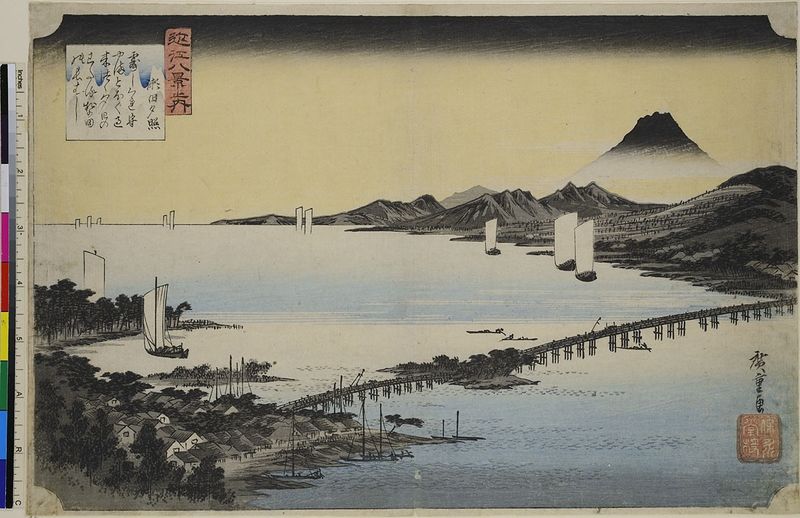
Titel: Abendrot von Seta, aus der Serie: Acht Ansichten von Omi
Künstler: Utagawa Hiroshige
Standort: Hamburg
Institution: Museum für Kunst und Gewerbe Hamburg
Schlagwörter: blau, meer, fluss, landschaft, ufer, zeichnung, häuser, brücke, insel, holzschnitt, japan, schiffe, segel, segelboot, ansicht, fischer, segelschiff, berge, gebirge, dorf, grafik, schriftzeichen, segelboote, asien, druckgraphik, schnitt, druckgrafik, china, viadukt, zeit, farbholzschnitt, bot, landschaften, drof, edo, fuji, reproduktionen, druckerzeugnisse, wegel, segeljacht, segelyacht, gewässer, gewässern, seestücke, aquädukt, ukiyo